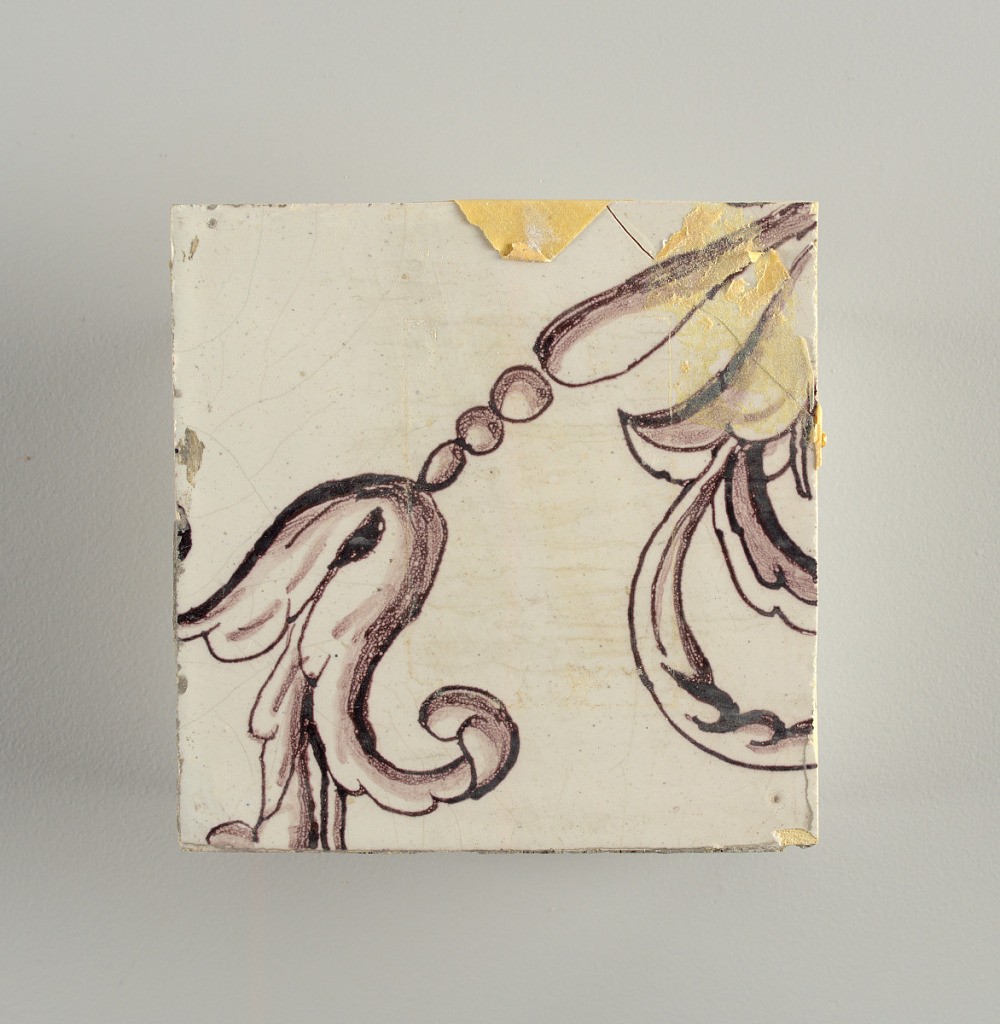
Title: Wall facing
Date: ca. 1725
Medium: tin-glazed earthenware, underglaze
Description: Running design for a frieze or a dado, composed of scrolls of foliage and strapwork, and four repeating motifs--a seated woman in a small upright oval medallion, a putto seated on a rocailled base, and strapwork in axial pattern.  The various panels, A to F, show various repeats of the same design, all being five tiles high and a varying number of tiles wide.